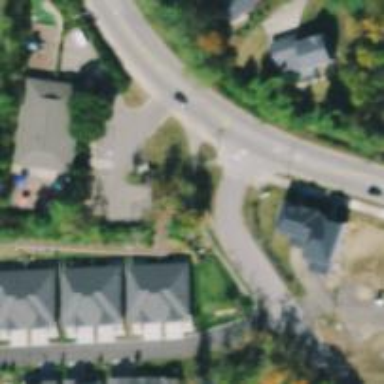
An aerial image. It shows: Marked road crossing with lines.